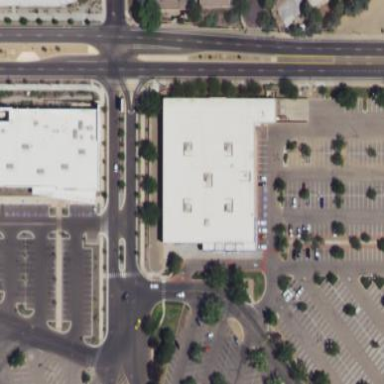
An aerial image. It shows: Fitness center building.